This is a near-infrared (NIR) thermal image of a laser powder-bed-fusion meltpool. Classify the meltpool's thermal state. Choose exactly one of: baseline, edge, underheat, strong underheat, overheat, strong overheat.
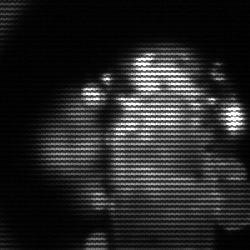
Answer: strong underheat